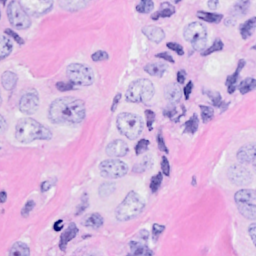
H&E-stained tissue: Breast